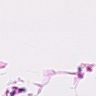
Metastatic tissue present: no